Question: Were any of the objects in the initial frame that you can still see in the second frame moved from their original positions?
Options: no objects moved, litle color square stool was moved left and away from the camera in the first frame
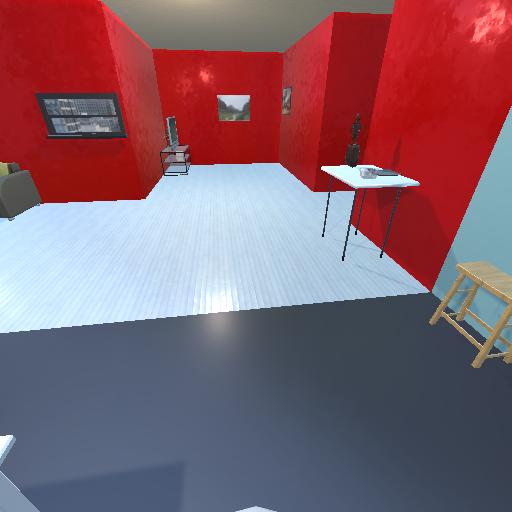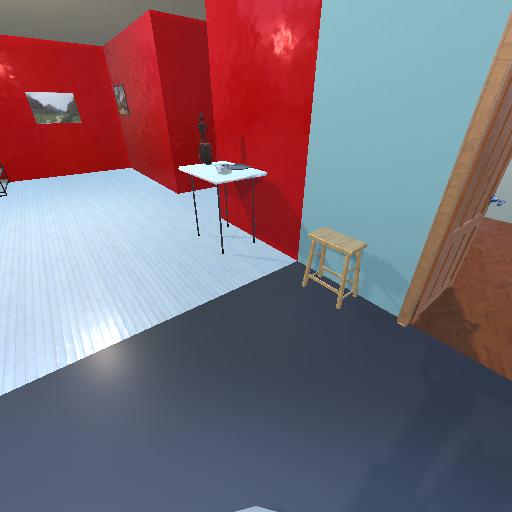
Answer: no objects moved